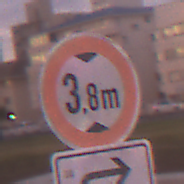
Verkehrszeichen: TatsaechlicheHoehe
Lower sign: RichtungsangabeDurchPfeile5
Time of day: SunriseSunset
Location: Outdoor (Urban)
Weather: PartlyCloudy
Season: NotSpecified
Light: Natural